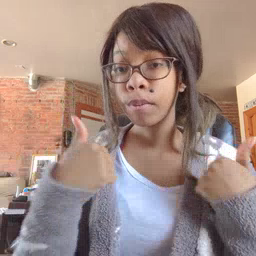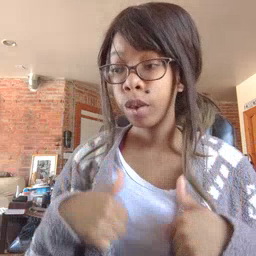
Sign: bath